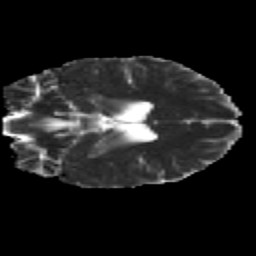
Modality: MD
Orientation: coronal
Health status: healthy
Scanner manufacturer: siemens
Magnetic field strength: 3 T
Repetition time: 12 s
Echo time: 0.092 s